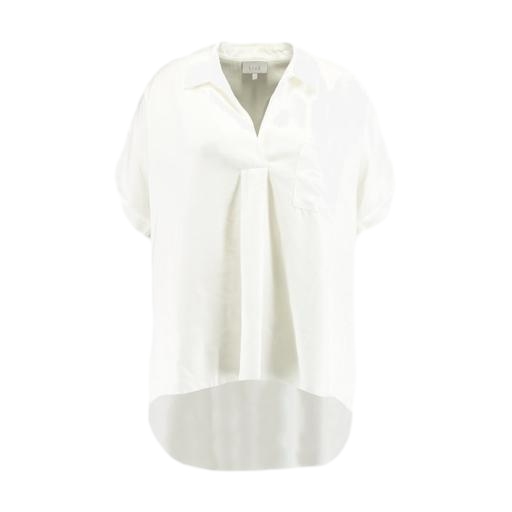
white pocketed high-low shirt, white short sleeve hi-low blouse, white high-low shirt, white background